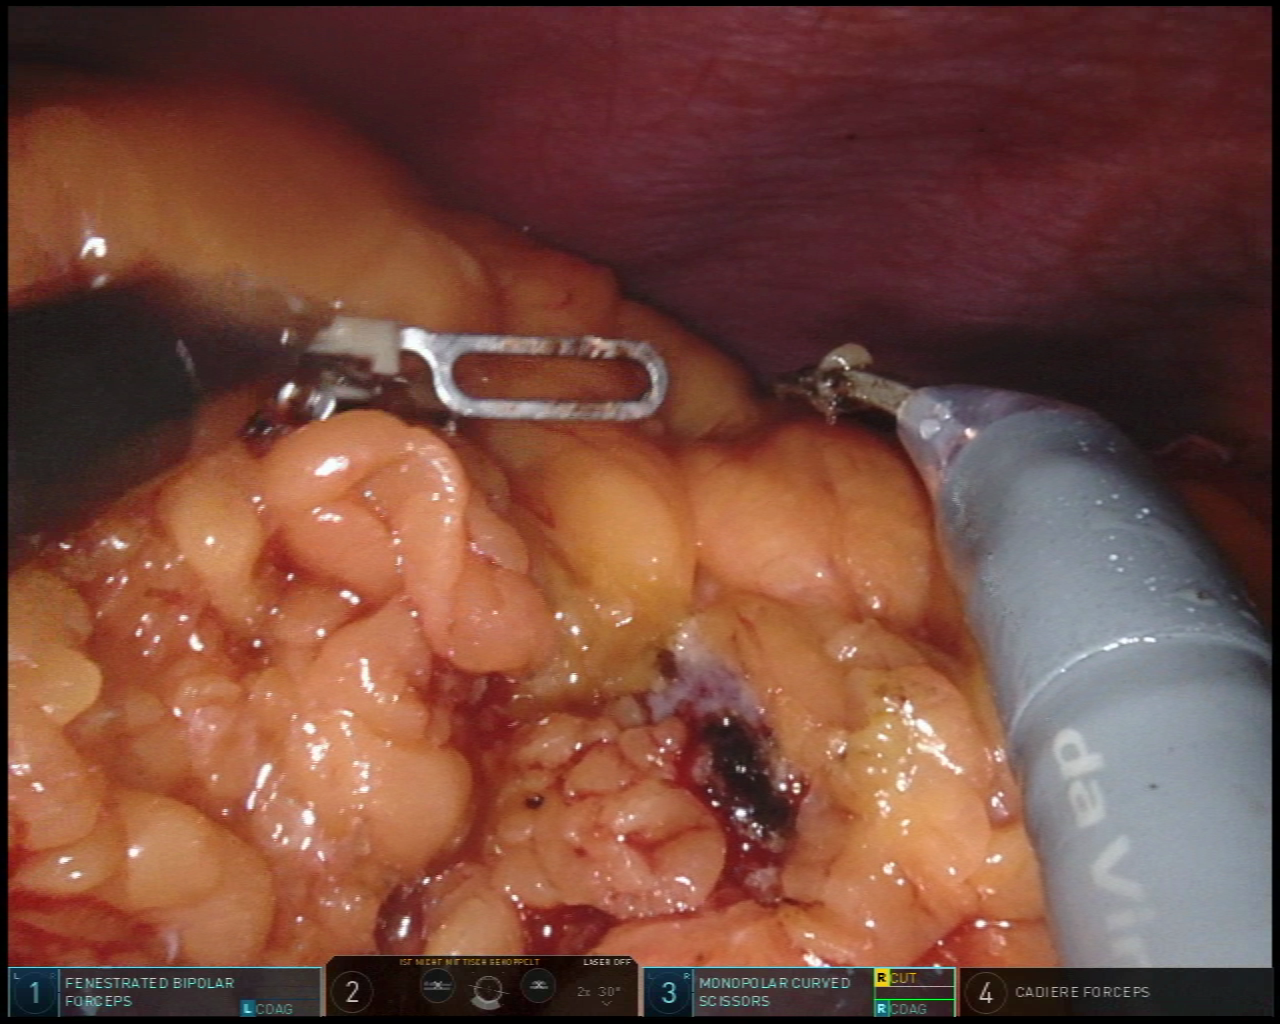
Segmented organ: abdominal_wall
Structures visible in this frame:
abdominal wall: yes
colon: no
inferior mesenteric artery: no
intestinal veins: no
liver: no
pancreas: no
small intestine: no
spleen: no
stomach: no
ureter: no
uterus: no
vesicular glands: no